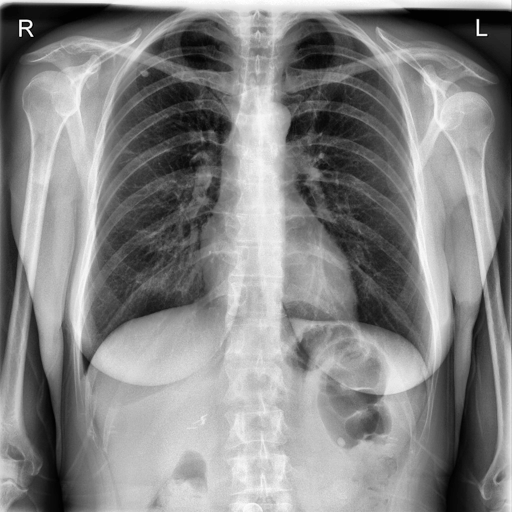
Finding: NORMAL